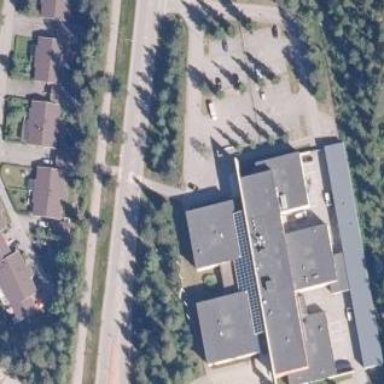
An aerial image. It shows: Civic building used as police station.